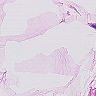
Metastatic tissue present: no